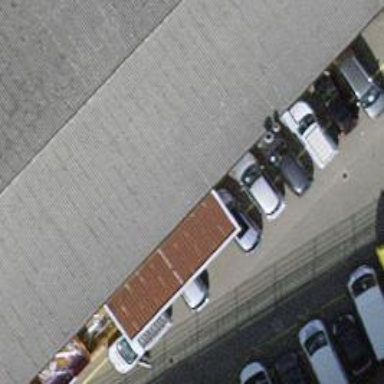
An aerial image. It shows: Car repair shop.